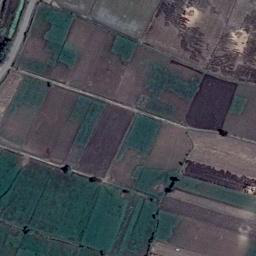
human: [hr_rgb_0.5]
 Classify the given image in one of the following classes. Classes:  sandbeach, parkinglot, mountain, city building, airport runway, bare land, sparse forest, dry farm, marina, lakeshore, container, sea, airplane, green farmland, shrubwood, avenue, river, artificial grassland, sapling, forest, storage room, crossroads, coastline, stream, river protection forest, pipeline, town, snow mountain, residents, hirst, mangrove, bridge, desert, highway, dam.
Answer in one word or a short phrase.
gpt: green farmland